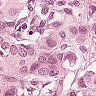
Metastatic tissue present: yes